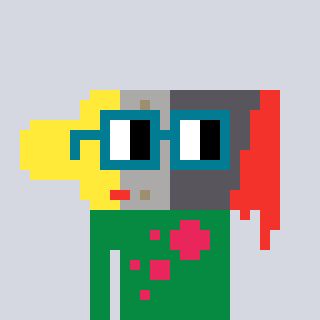
a pixel art character with square dark green glasses, a paintbrush-shaped head and a green-colored body on a cool background